Field crop: maize
Growth stage: 2
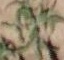
Species: atriplex